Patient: sex M, age 72
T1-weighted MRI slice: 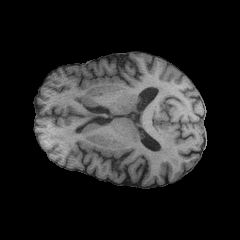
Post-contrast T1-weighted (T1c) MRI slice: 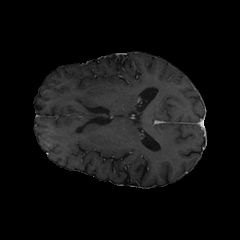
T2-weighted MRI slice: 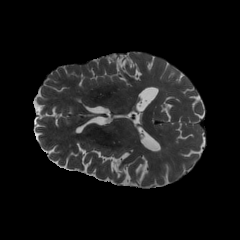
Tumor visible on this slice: no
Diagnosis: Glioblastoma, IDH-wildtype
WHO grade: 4